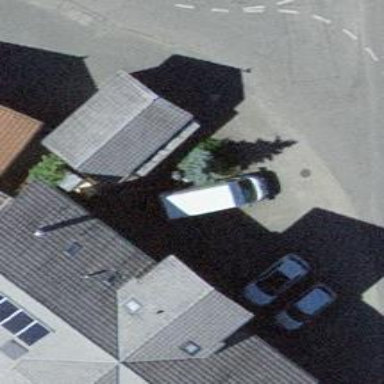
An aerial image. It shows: Transformer.